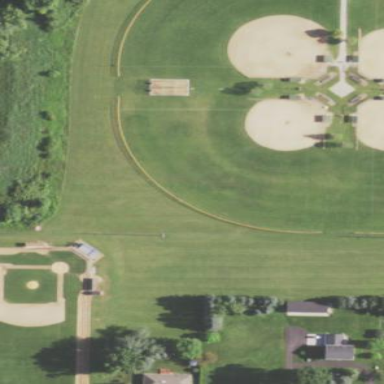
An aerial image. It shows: Baseball pitch for leisure land activities.